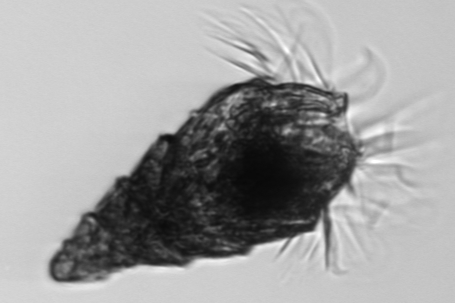
Label: Laboea_strobila